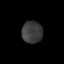
Tissue: lung
Cell type: Endothelial cells
Senescence score: 0.1855
Nuclear area (px): 452
Mean DAPI intensity: 58.934